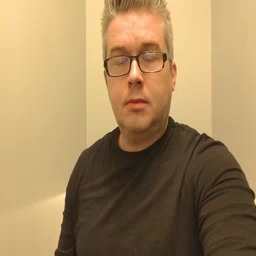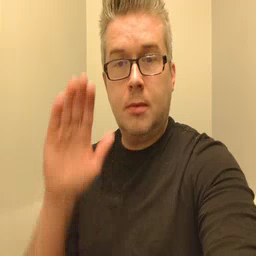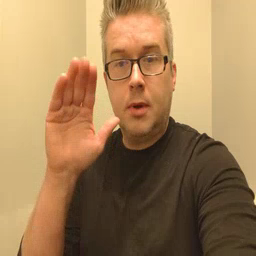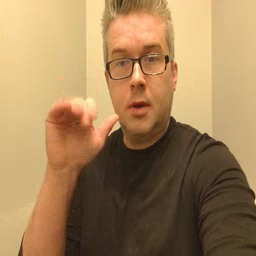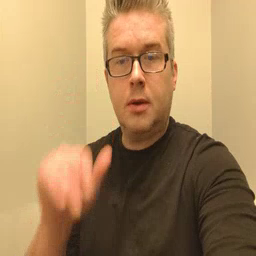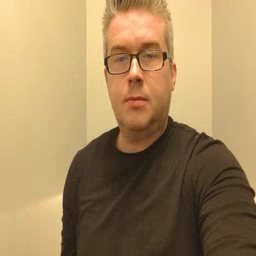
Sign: bye